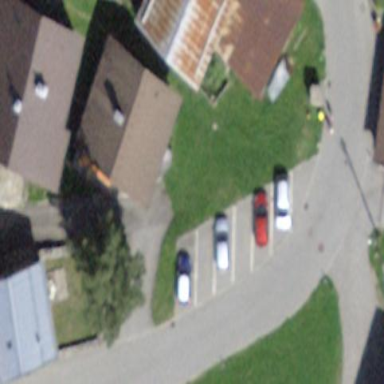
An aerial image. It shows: Parking area with surface.